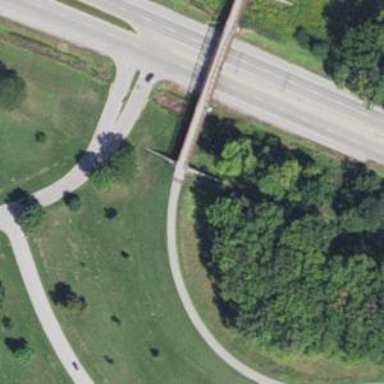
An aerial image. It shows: Bridge over cycleway with excellent marked red trail.